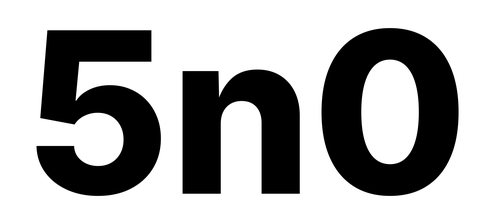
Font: Inter_ExtraBold